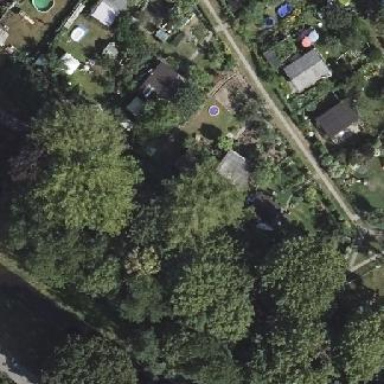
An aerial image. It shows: Plot in the allotments.